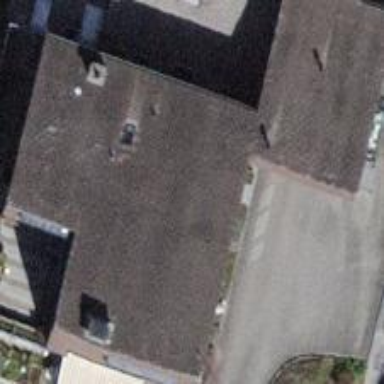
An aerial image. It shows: Building with flat roof.